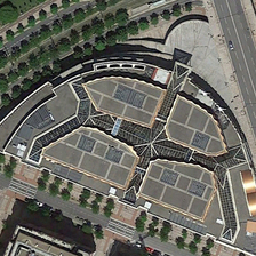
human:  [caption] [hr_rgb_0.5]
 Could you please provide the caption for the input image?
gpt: Several tree-lined buildings surround the semicircle.

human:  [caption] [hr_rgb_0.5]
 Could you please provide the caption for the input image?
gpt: Several tree-lined buildings surround a semi-circular building.

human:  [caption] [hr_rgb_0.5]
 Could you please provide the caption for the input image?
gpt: Several tree-lined buildings form a semicircle.

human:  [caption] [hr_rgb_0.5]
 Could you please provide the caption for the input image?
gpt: Several tree-lined buildings surround a semi-circular building.

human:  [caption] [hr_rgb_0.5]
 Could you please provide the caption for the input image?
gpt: Several tree-lined buildings surround a semi-circular building.